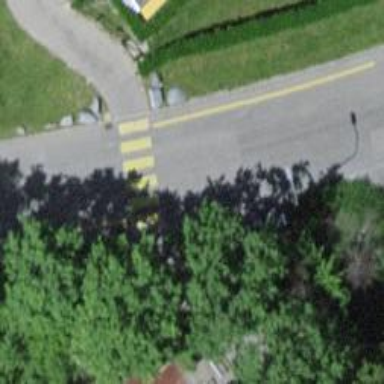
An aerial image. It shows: Footway along the road.